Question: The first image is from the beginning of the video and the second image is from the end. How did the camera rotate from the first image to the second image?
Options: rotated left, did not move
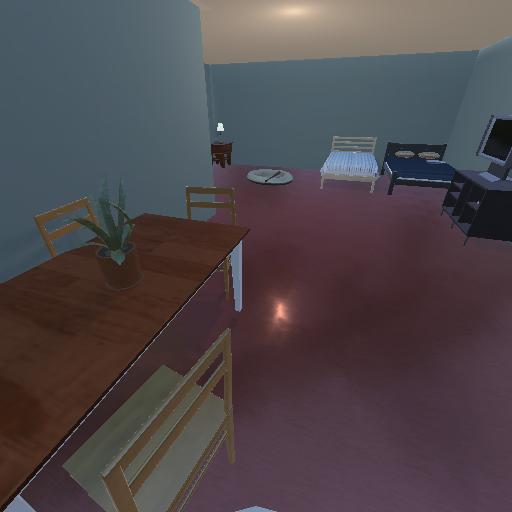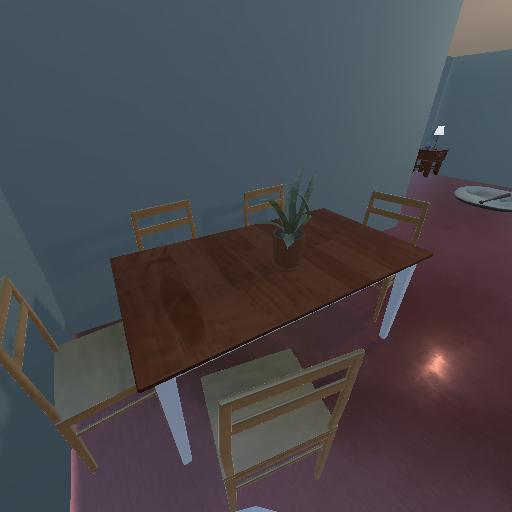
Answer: rotated left